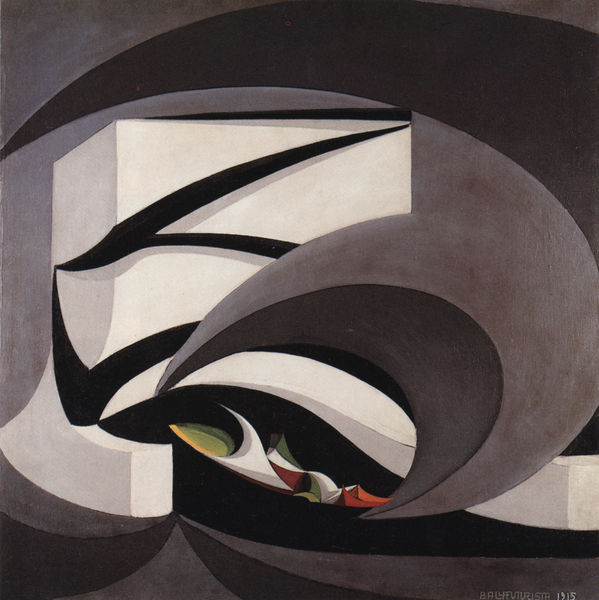
Titel: Bandiere all'altare della patria
Künstler: Giacomo Balla
Standort: Roma
Institution: (Privatsammlung)
Schlagwörter: weiß, gelb, grün, kubismus, bewegung, geschwungen, grau, hut, schwarz, rot, malerei, architektur, öl, kreis, oval, rund, turm, schwung, bogen, fahnen, italien, moderne, russland, abstrakt, modern, formen, schattierungen, linien, grisaille, gestreift, streifen, abstraktion, futurismus, maschine, futuristisch, form, dynamik, klassische moderne, reduziert, würfel, organisch, kurve, geometrisch, scwarz, zentrum, rundung, konstruktivismus, russisch, kubus, halbkugel, balla, nationalismus, gru, giacomo balla, radikal, geschwungenes